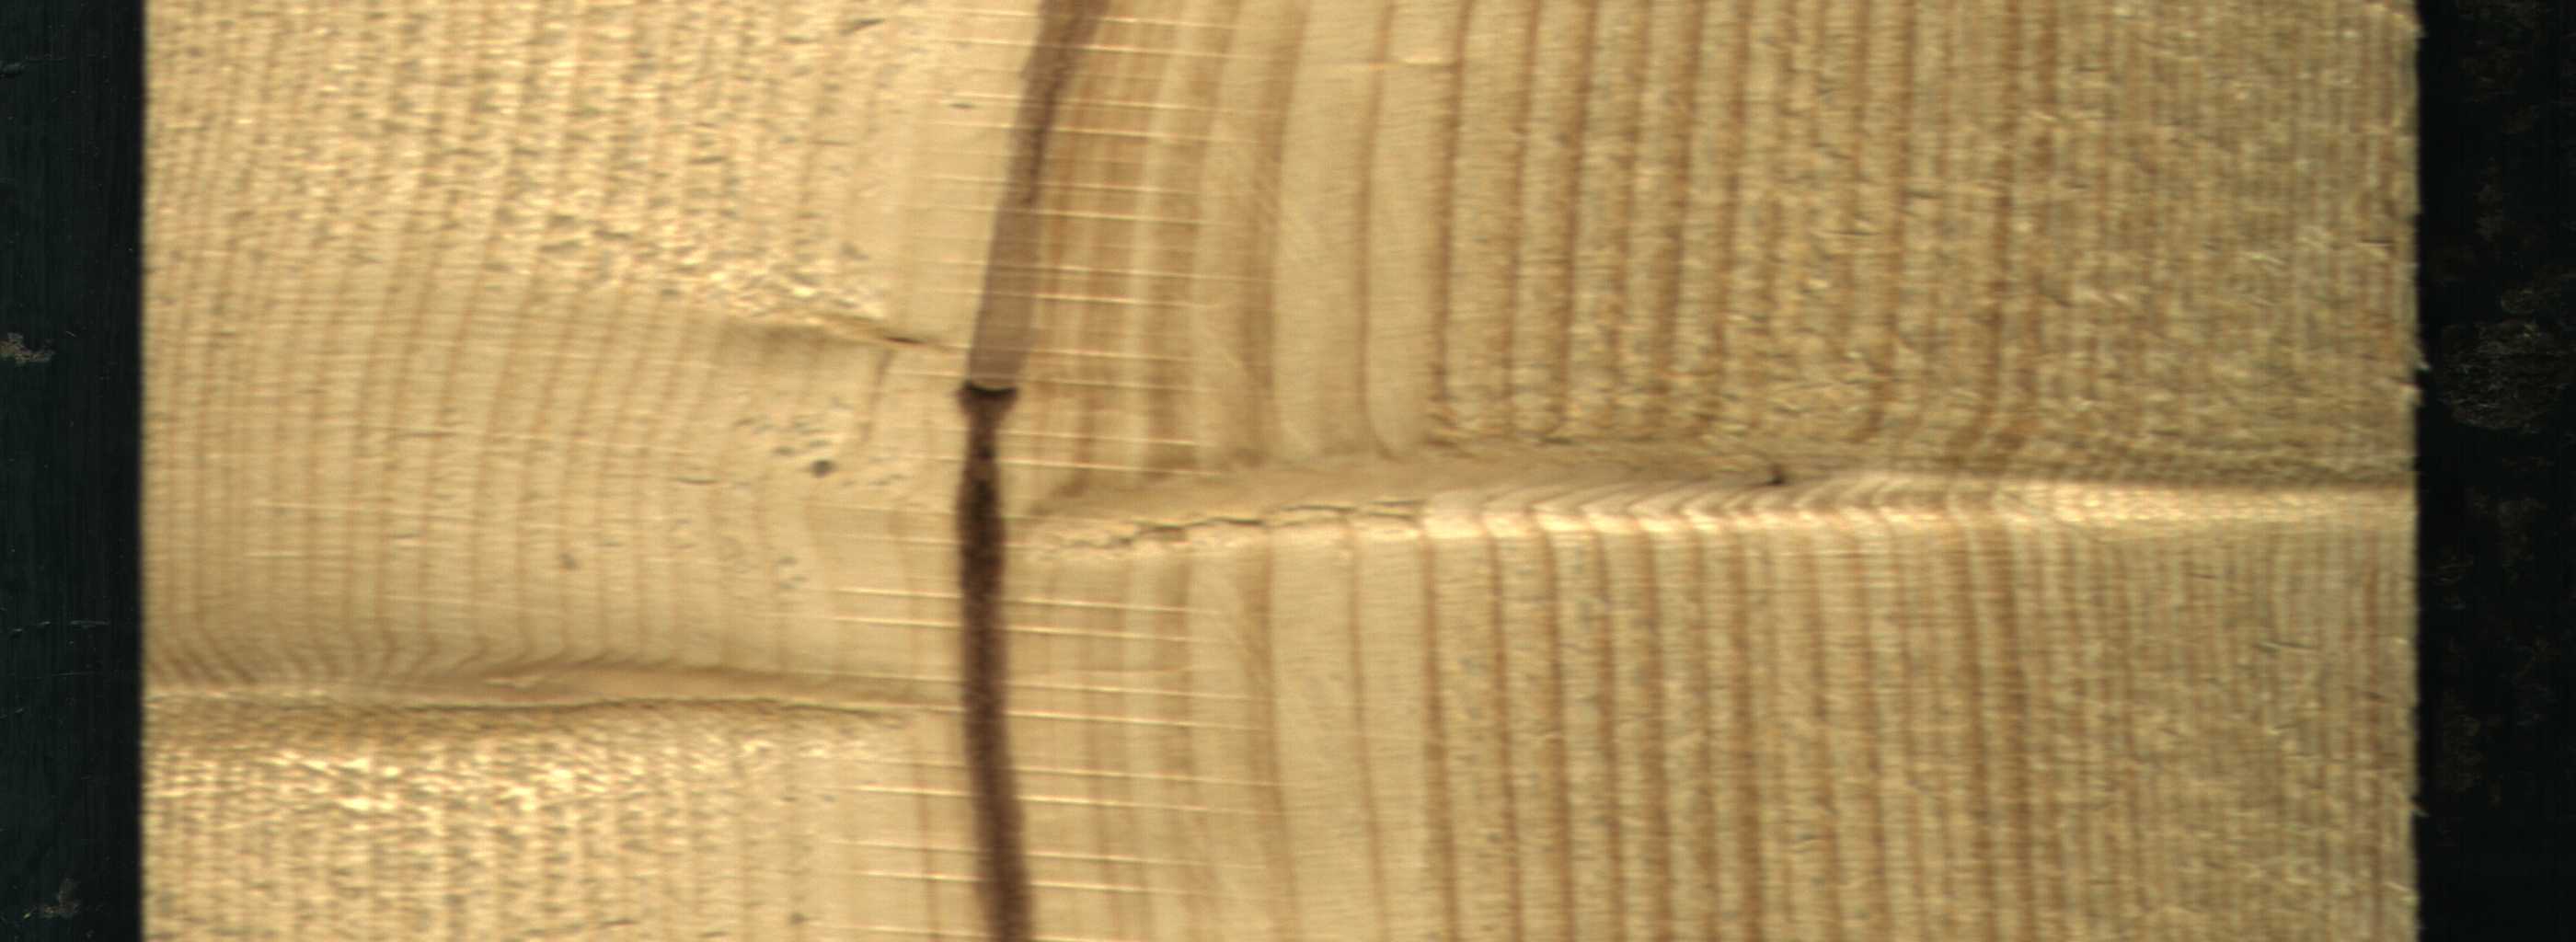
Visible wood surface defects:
Marrow
Live_Knot
Live_Knot